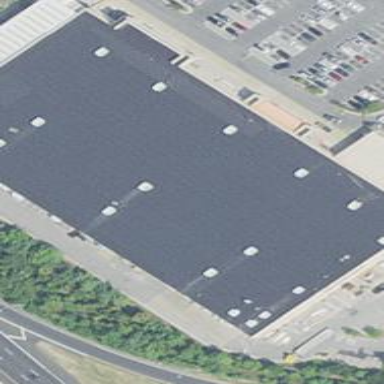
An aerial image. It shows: Retail building.